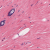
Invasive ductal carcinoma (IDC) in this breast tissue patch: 1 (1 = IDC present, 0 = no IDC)